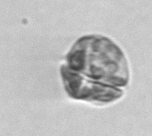
Label: Karenia